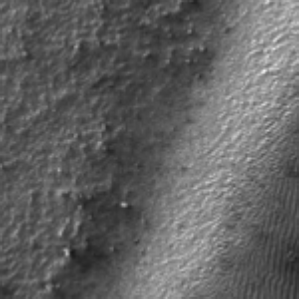
Label: frost